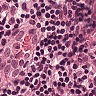
Metastatic tissue present: no